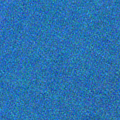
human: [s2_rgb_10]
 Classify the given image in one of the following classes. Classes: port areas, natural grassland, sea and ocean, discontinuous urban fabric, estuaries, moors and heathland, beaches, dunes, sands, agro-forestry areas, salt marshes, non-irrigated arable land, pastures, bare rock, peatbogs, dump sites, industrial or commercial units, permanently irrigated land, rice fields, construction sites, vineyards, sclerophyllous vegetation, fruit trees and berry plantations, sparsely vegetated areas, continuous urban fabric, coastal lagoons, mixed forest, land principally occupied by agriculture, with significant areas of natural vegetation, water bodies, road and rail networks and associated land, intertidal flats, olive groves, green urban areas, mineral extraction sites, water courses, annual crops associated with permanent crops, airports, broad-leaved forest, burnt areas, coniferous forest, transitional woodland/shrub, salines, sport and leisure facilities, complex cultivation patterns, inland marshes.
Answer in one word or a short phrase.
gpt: sea and ocean